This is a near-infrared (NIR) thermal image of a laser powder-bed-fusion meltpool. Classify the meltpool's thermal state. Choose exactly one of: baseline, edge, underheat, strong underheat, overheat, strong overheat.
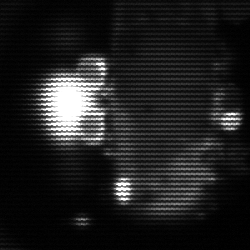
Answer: strong underheat